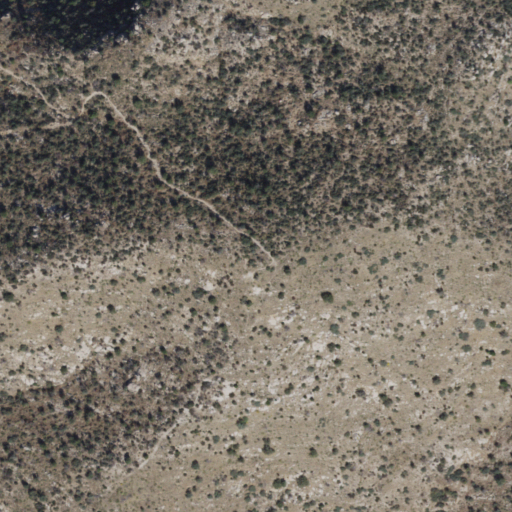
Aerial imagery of mountain in Arizona named Agua Caliente Hill containing shrub and evergreen forest